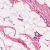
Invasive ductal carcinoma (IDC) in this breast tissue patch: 0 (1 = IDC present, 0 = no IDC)